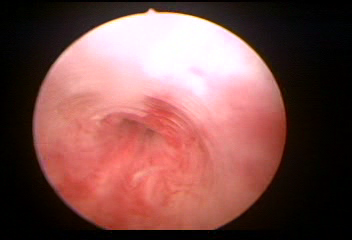
Modality: WLC
Class: Normal mucosa
Bladder cancer association: No